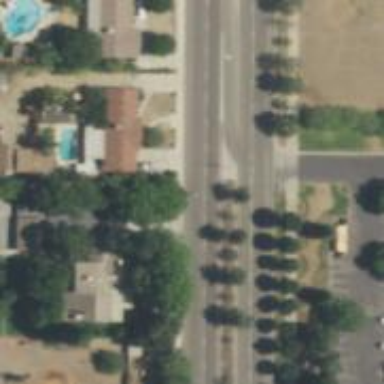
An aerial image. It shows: Secondary link road with asphalt surface.